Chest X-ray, PA view. Patient: 45 years old, sex F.
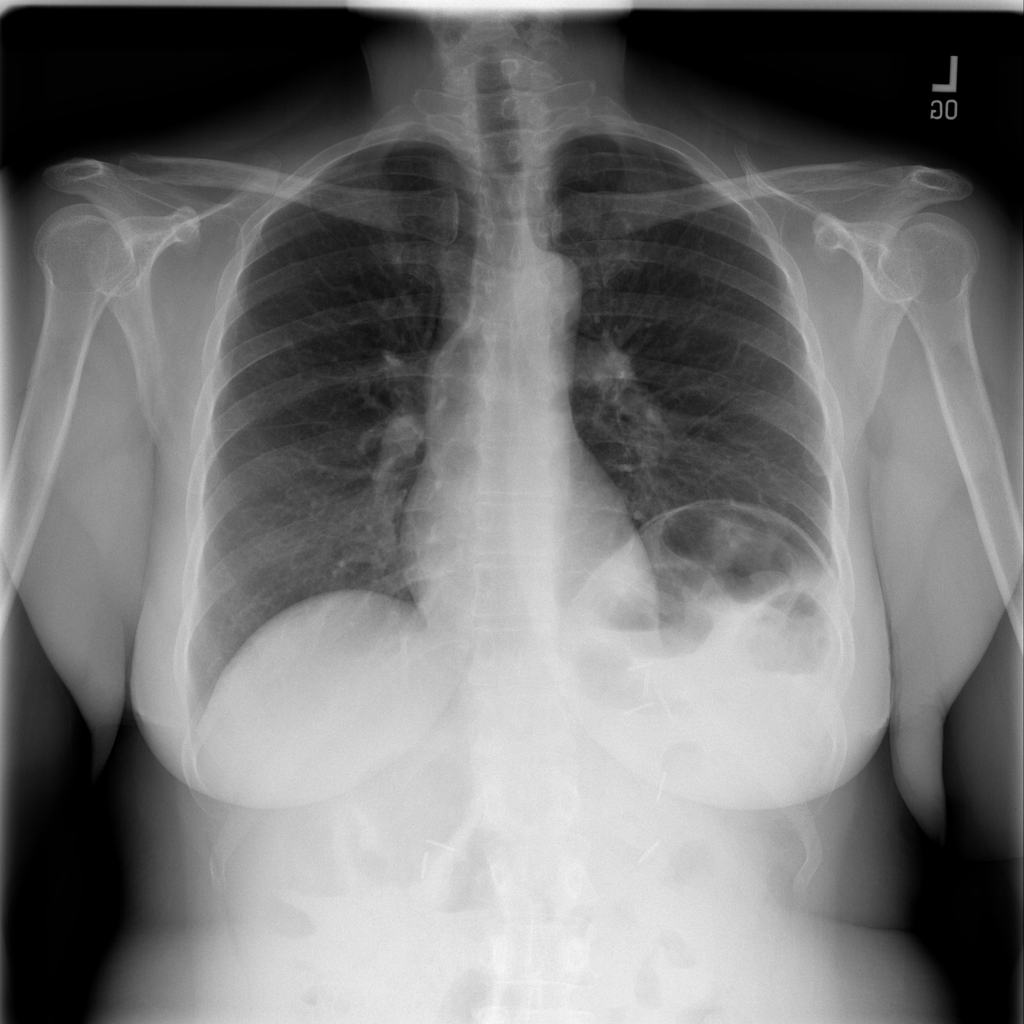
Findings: No Finding